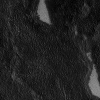
Atmospheric dust classification: not_dusty